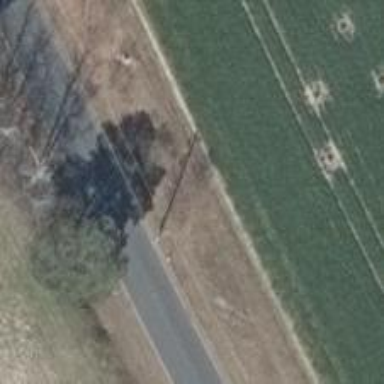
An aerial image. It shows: Power pole.